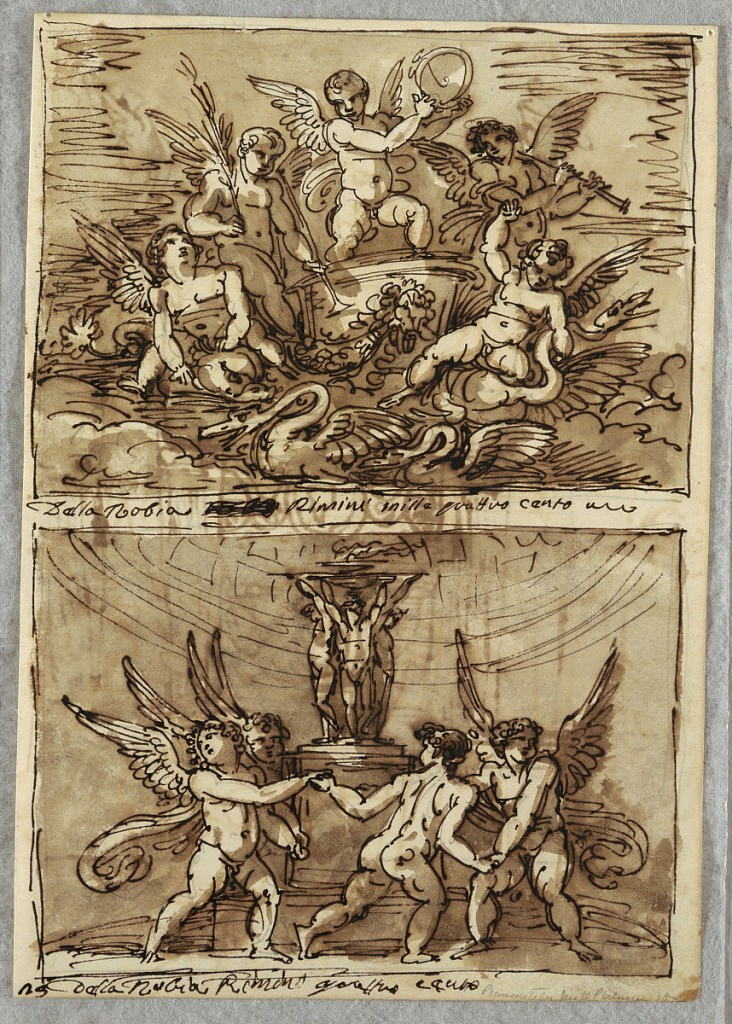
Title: Putti in a Chariot with Dolphins and Swans
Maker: Felice Giani, Italian, 1758–1823
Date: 1810–20
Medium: Pen and brown ink, brush and brown wash over traces of black chalk on white laid paper
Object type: Sketchbook folio
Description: Upper drawing of five putti in and around chariot pulled by swans and dolphin. One putto rides swan, while another rides dolphin. Other three play musical instruments. Lower drawing of four dancing putti circling smoking altar upheld by statues of three female nudes on round plinth.